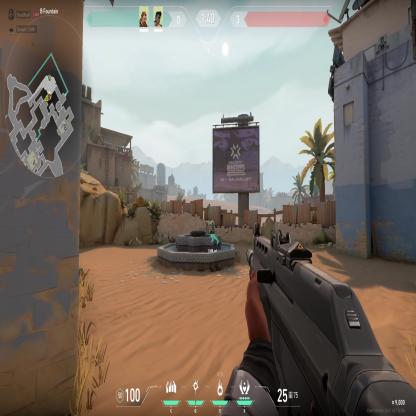
Label: teammate